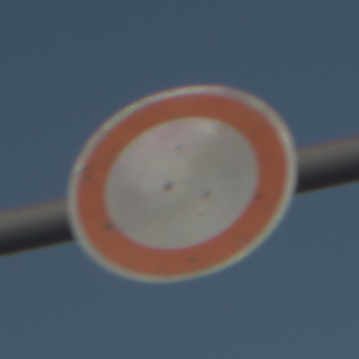
Verkehrszeichen: VerbotFahrzeugeAllerArt
Umgebung: Outdoor, Nature
Tageszeit: SunriseSunset
Wetter: Clear
Licht: Natural
Jahreszeit: Winter
Kontrast: LowContrast